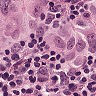
Metastatic tissue present: yes